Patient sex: M
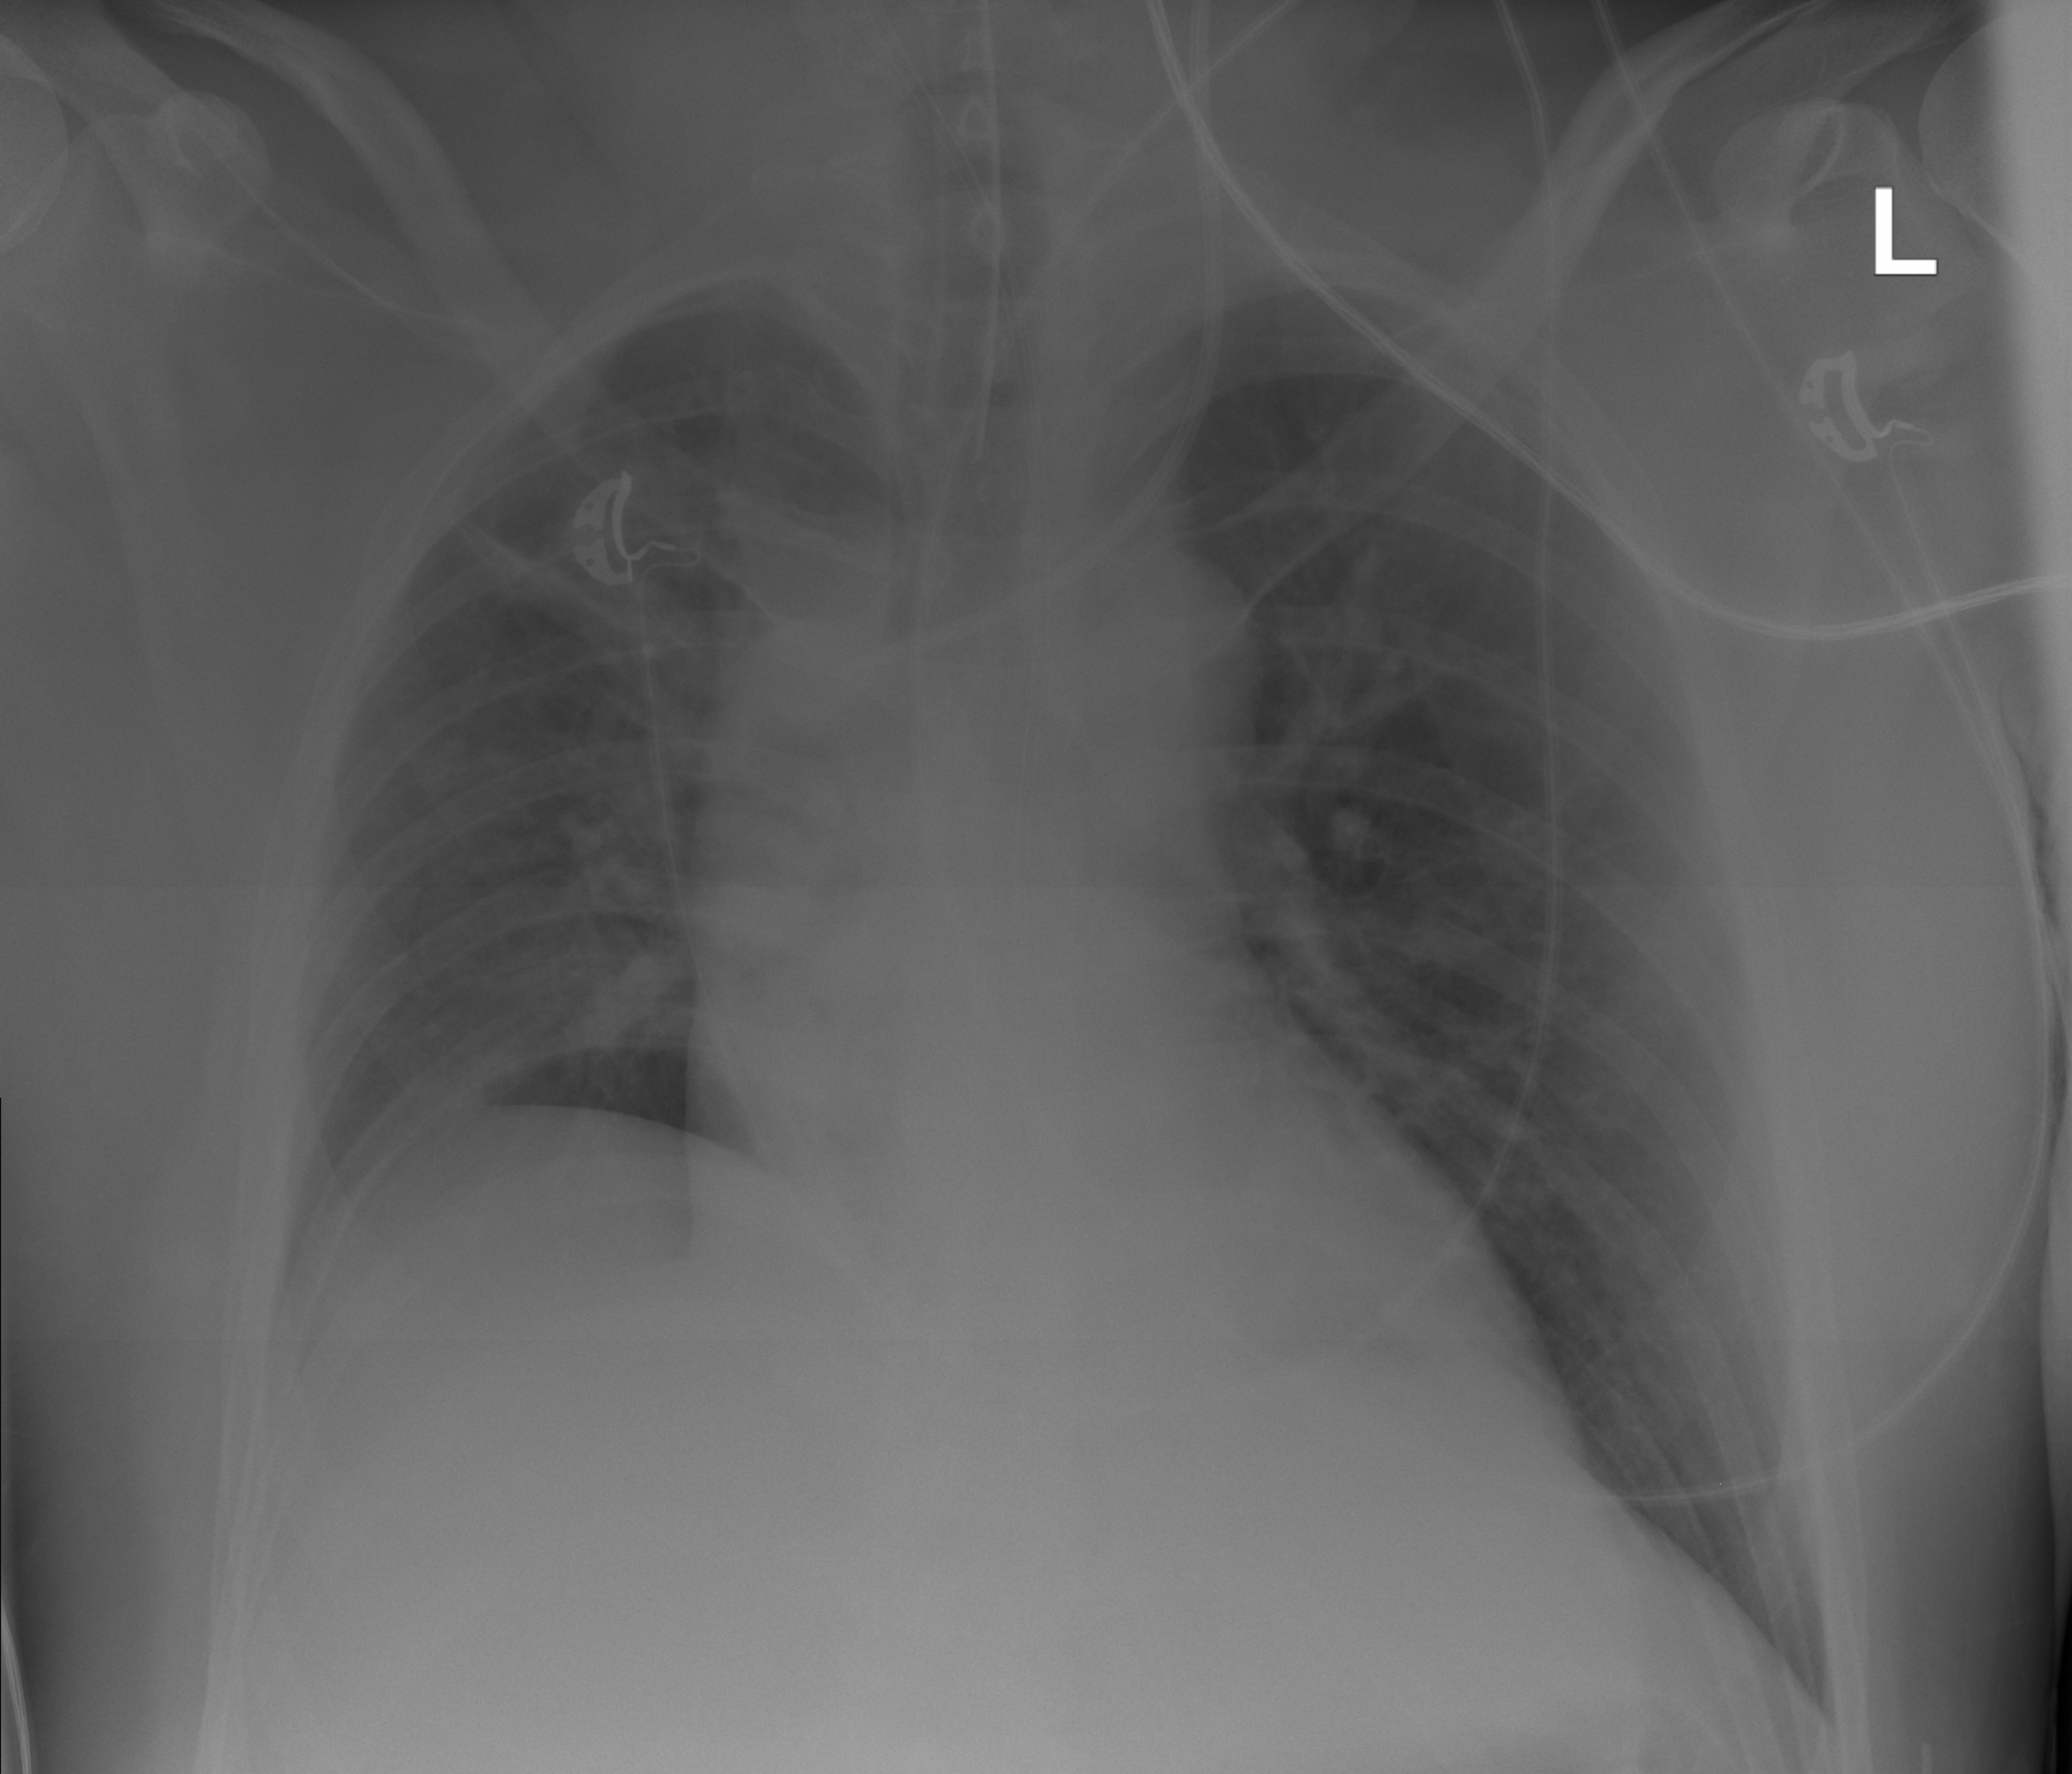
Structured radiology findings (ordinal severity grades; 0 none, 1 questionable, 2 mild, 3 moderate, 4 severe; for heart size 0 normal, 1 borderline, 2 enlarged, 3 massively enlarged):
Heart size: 0
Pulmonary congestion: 0
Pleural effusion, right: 0
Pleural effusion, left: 0
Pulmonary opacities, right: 0
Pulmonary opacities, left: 0
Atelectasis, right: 2
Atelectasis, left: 0